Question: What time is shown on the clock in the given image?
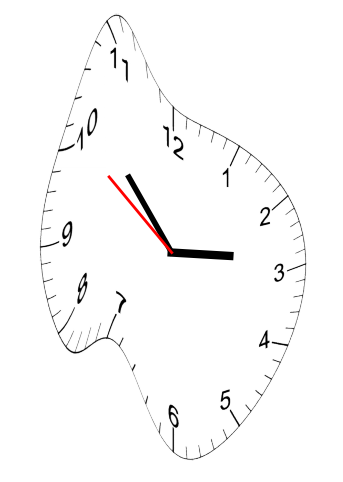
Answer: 02:52:51